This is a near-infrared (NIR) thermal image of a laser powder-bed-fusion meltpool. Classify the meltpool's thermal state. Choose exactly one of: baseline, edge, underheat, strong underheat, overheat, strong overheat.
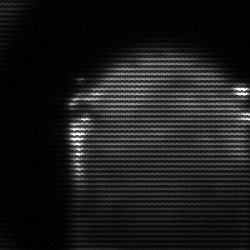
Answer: edge